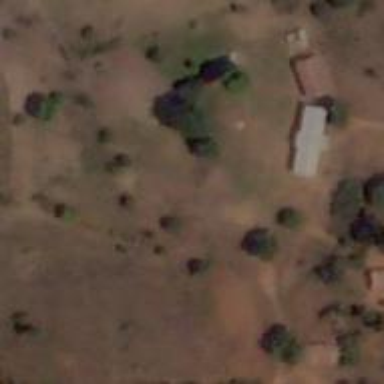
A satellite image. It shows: School.